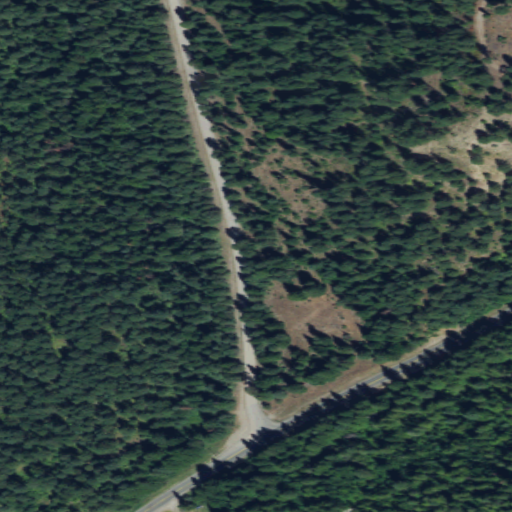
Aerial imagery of valley in Washington named Harbison Gulch containing evergreen forest, low intensity development, open development, shrub, and grassland